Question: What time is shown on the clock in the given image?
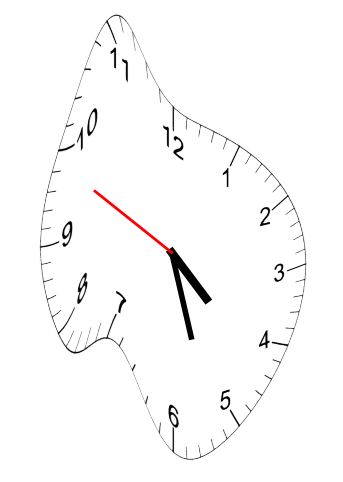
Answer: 04:26:49